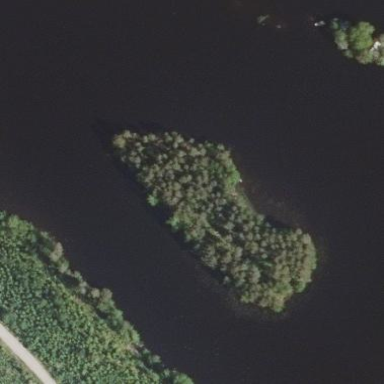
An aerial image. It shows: Island covered with woodland.